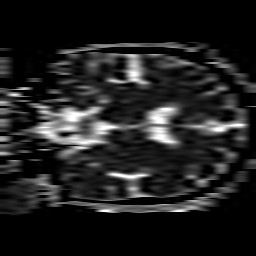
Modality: ADC
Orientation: coronal
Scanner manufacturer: philips
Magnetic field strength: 1.5 T
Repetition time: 3.144 s
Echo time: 0.06163 s